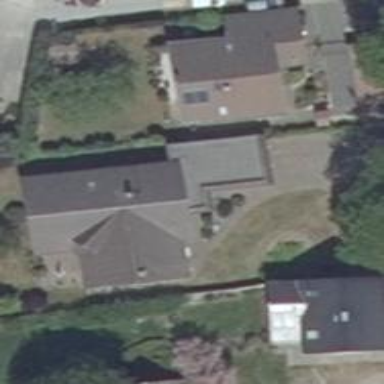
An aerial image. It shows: Residential building.